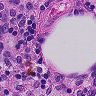
Metastatic tissue present: no